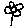
Label: flower